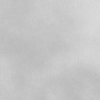
Atmospheric dust classification: dusty